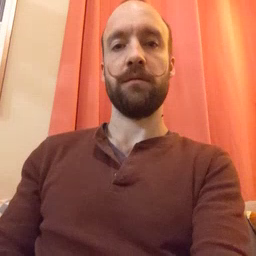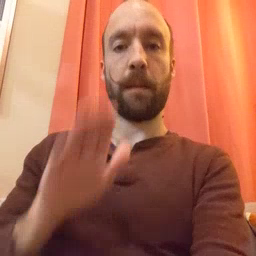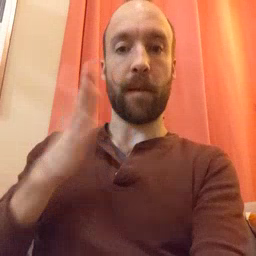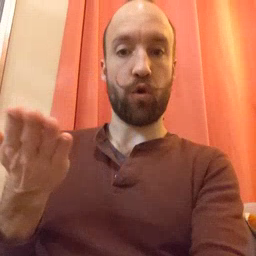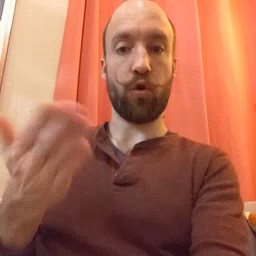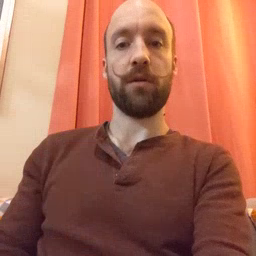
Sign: book